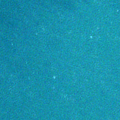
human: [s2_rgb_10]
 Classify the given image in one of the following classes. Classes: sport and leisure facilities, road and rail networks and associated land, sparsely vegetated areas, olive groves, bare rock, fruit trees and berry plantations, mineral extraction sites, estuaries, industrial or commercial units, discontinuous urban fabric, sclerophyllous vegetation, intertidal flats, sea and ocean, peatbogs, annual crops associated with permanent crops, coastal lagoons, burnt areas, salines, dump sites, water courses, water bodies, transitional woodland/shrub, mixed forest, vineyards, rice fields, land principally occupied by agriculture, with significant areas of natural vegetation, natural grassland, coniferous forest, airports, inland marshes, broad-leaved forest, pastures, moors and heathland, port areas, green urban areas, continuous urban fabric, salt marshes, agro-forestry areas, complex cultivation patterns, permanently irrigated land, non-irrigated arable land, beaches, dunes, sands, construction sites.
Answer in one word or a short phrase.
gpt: sea and ocean